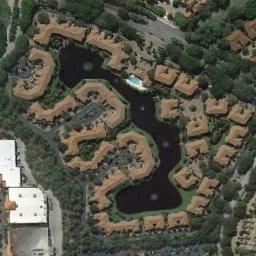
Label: dense_residential